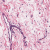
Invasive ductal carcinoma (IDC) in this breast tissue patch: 0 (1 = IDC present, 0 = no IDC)